【题型】填空题　【知识点】解析几何　【难度】hard
如图抛物线$\Gamma_1$的顶点为$A$，焦点为$F$，准线为$l_1$，焦准距为$4$；抛物线$\Gamma_2$的顶点为$B$，焦点也为$F$，准线为$l_2$，焦准距为$6$．$\Gamma_1$和$\Gamma_2$交于$P$、$Q$两点，分别过$P$、$Q$作直线与两准线垂直，垂足分别为$M$、$N$、$S$、$T$，过$F$的直线与封闭曲线$APBQ$交于$C$、$D$两点，则下列说法正确的是\underline{\quad}

① $|AB|=5$；② 四边形$MNST$的面积为$40\sqrt{6}$；③ $\overrightarrow{FS}\cdot\overrightarrow{FT}=0$；④ $|CD|$的取值范围为$\left[5,\dfrac{25}{3}\right]$．
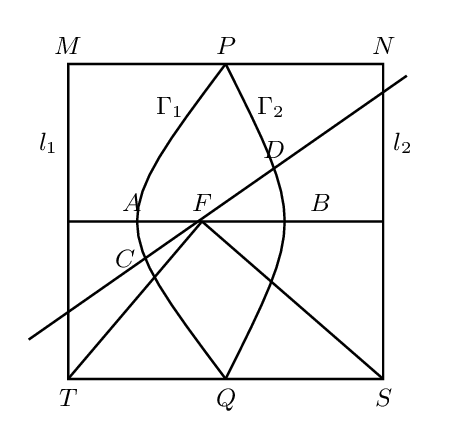
【解答】
\textbf{【答案】}\textcircled{1}\textcircled{2}\textcircled{3}\textcircled{4}

\vspace{0.3cm}
\textbf{【分析】}根据抛物线的定义可得$|AB|=5$判断\textcircled{1}，以$A$为原点建立平面直角坐标系，根据条件可得抛物线$\Gamma_1$的方程为$y^2=8x$，可得$|MT|=|NS|=4\sqrt{6}$，进而判断\textcircled{2}，利用抛物线的定义结合条件可得$\angle TFS=\dfrac{\pi}{2}$可判断\textcircled{3}，利用抛物线的性质结合焦点弦的性质可判断\textcircled{4}．

\vspace{0.3cm}
\textbf{【解析】}设直线$AB$与直线$l_1,l_2$分别交于$G$、$H$，由题可知$|GA|=|AF|=2,|FB|=|BH|=3$，

所以$|GH|=|MN|=10$，$|AB|=5$，故\textcircled{1}正确；

如图以$A$为原点建立平面直角坐标系，则$F(2,0)$，$l_1:x=-2$，

所以抛物线$\Gamma_1$的方程为$y^2=8x$，

连接$PF$，由抛物线的定义可知$|PF|=|MP|,|PF|=|NP|$，又$|MN|=10$，

所以$x_P=3$，代入$y^2=8x$，可得$y_P=2\sqrt{6}$，

所以$|MT|=|NS|=4\sqrt{6}$，又$|MN|=10$，故四边形$MNST$的面积为$40\sqrt{6}$，故\textcircled{2}正确；

连接$QF$，因为$|QF|=|QT|=|QS|$，所以$\angle QFT=\angle QTF$，$\angle QFS=\angle QSF$，

所以$\angle TFS=\angle QFT+\angle QFS=\dfrac{\angle QTF+\angle QFT+\angle QFS+\angle QSF}{2}=\dfrac{\pi}{2}$，

故$\overrightarrow{FS}\cdot\overrightarrow{FT}=0$，故\textcircled{3}正确；

根据抛物线的对称性不妨设点$D$在封闭曲线$APBQ$的上部分，

设$C,D$在直线$l_1,l_2$上的射影分别为$C_1,D_1$，

当点$D$在抛物线$BP$，点$C$在抛物线$AQ$上时，$|CD|=|CC_1|+|DD_1|$，

当$C,D$与$A,B$重合时，$|CD|$最小，最小值为$|CD|=5$，

当$D$与$P$重合，点$C$在抛物线$AQ$上时，因为$P(3,2\sqrt{6}),F(2,0)$，

直线$CD:y=2\sqrt{6}(x-2)$，

与抛物线$\Gamma_1$的方程为$y^2=8x$联立，可得$3x^2-13x+12=0$，

设$C(x_1,y_1),D(x_2,y_2)$，则$x_1+x_2=\dfrac{13}{3}$，$|CD|=x_1+x_2+4=\dfrac{25}{3}$，

所以$|CD|\in\left[5,\dfrac{25}{3}\right]$；

当点$D$在抛物线$PA$，点$C$在抛物线$AQ$上时，设$CD:x=ty+2$，

与抛物线$\Gamma_1$的方程为$y^2=8x$联立，可得$y^2-8ty-16=0$，

设$C(x_3,y_3),D(x_4,y_4)$，则$y_3+y_4=8t$，$|CD|=x_3+x_4+4=t(y_3+y_4)+8=8t^2+8\geq8$，

当$t=0$，即$CD\perp AB$时取等号，故此时$|CD|\in\left[8,\dfrac{25}{3}\right]$；

当点$D$在抛物线$PA$，点$C$在抛物线$QB$上时，根据抛物线的对称性可知，$|CD|\in\left[5,\dfrac{25}{3}\right]$；

综上，$|CD|\in\left[5,\dfrac{25}{3}\right]$，故\textcircled{4}正确．

故答案为：\textcircled{1}\textcircled{2}\textcircled{3}\textcircled{4}．

\vspace{0.3cm}
\textbf{【点睛】}构建平面直角坐标系，结合抛物线定义可求解长度和角度问题，判断\textcircled{1}\textcircled{2}，

根据抛物线的对称性，判断$\angle QFT=\angle QTF$，$\angle QFS=\angle QSF$，

从而$\angle TFS=\angle QFT+\angle QFS=\dfrac{\angle QTF+\angle QFT+\angle QFS+\angle QSF}{2}=\dfrac{\pi}{2}$，从而判断\textcircled{3}，

分别讨论$C$、$D$的位置，然后判断$CD$的取值范围，判断\textcircled{4}，是本题的难点．
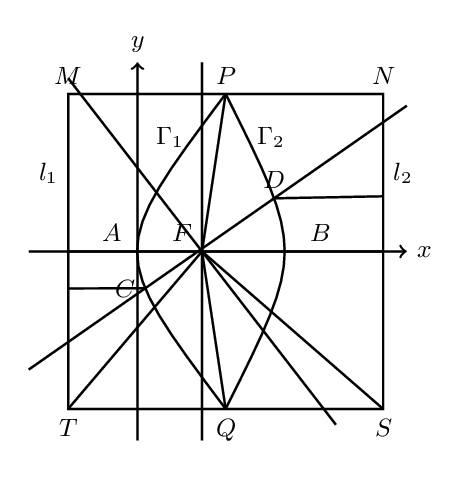